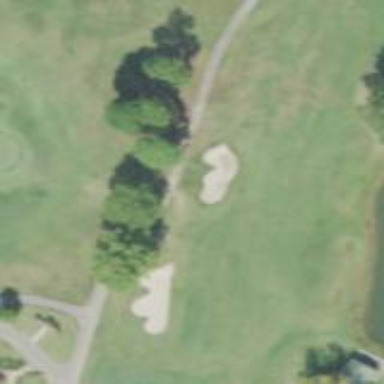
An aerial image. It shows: Golf fairway surrounded by grass.